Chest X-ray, PA view. Patient: 31 years old, sex M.
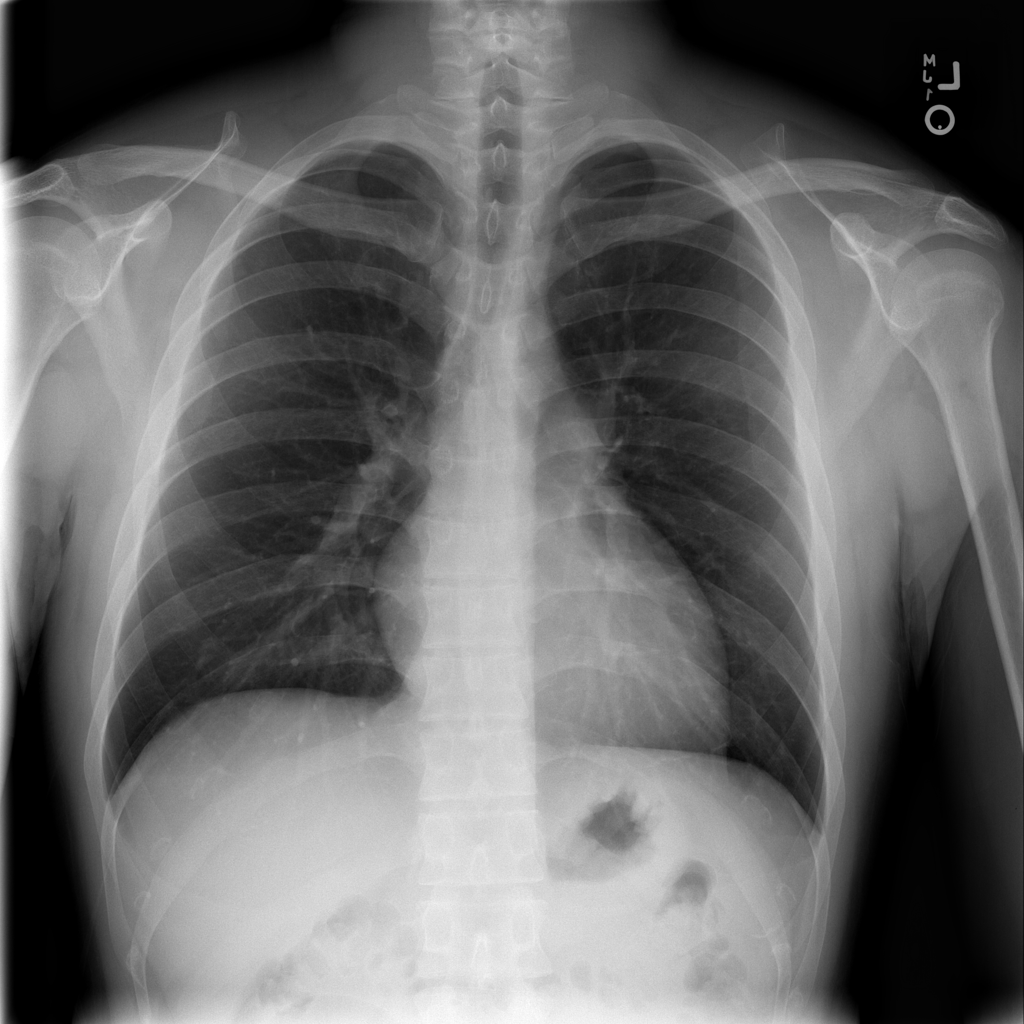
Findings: No Finding